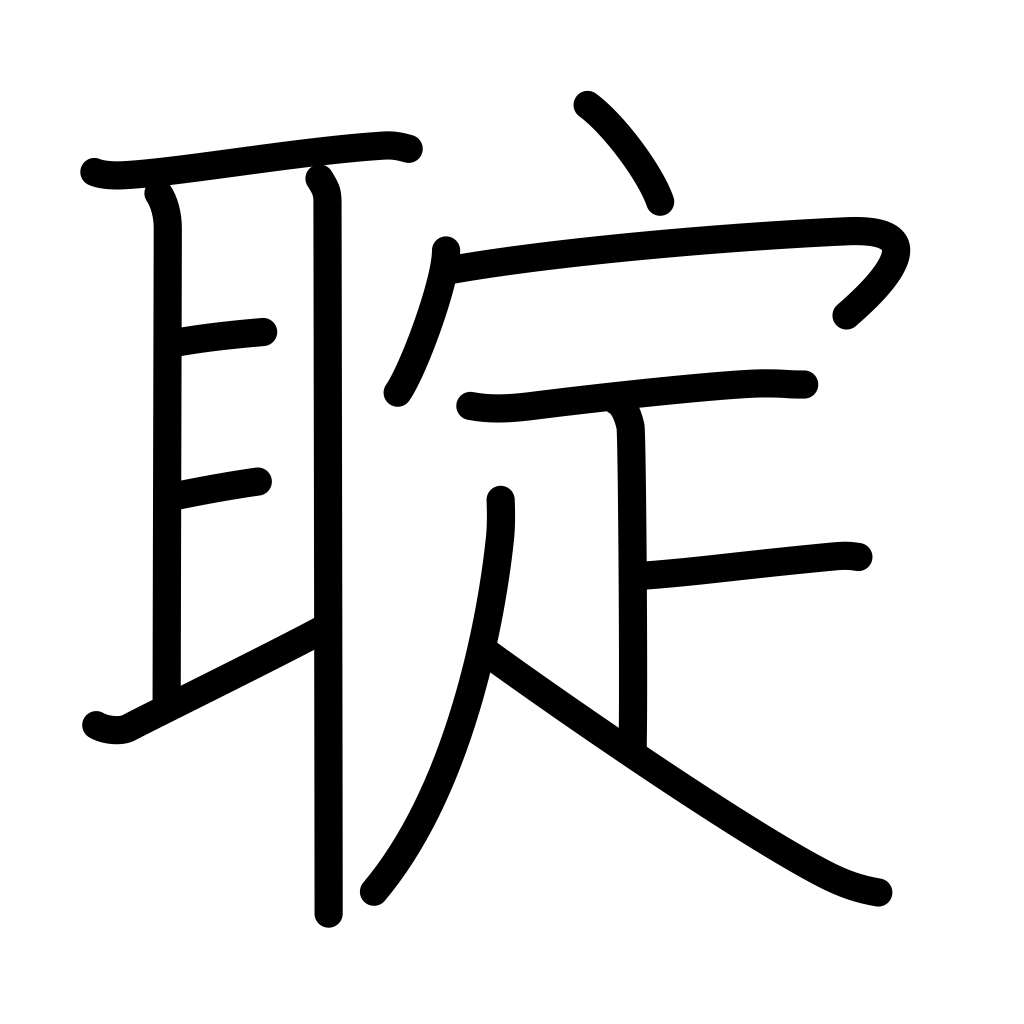
Meaning: certainly